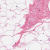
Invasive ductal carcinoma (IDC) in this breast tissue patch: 0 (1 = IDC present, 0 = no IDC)